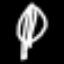
Label: leaf